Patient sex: M
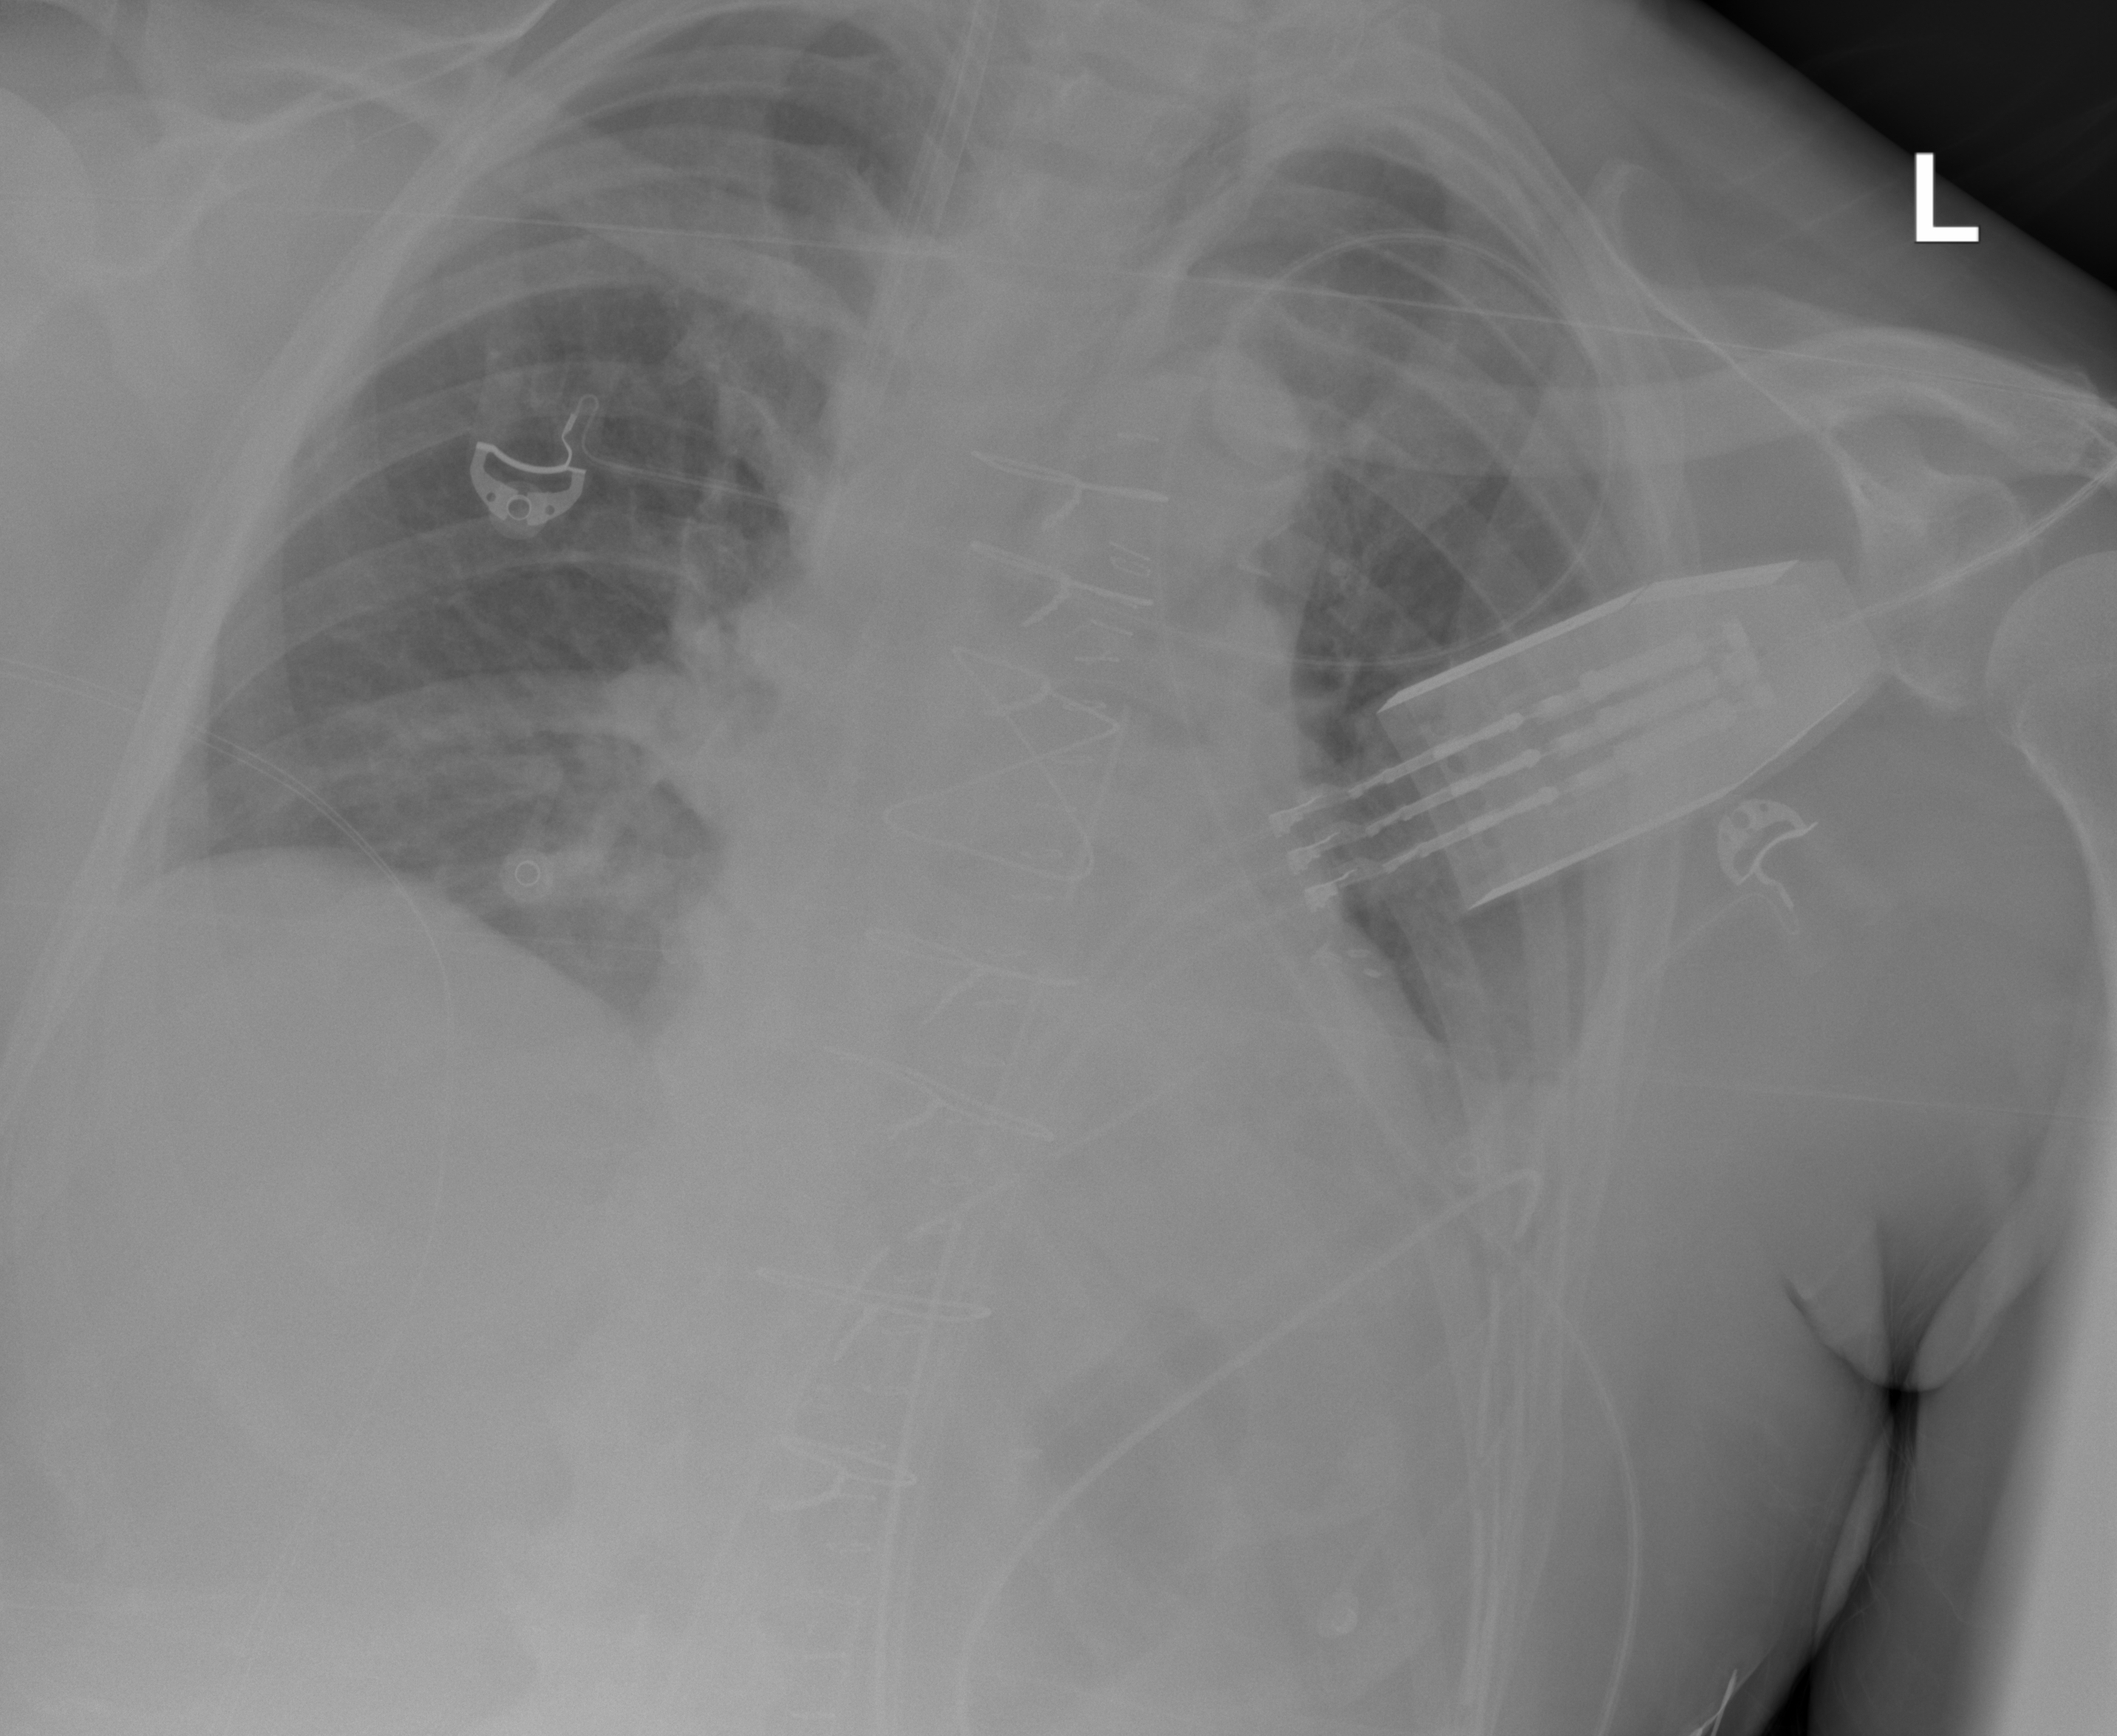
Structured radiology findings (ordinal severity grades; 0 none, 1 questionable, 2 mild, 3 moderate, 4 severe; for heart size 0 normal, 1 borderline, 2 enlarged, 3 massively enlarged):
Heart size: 1
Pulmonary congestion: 0
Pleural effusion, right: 0
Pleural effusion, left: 2
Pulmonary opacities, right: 0
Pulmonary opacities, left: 0
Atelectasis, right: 1
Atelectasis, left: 2